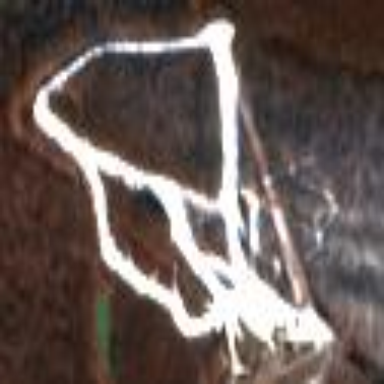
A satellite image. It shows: Area designated for winter sports.